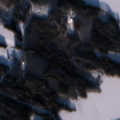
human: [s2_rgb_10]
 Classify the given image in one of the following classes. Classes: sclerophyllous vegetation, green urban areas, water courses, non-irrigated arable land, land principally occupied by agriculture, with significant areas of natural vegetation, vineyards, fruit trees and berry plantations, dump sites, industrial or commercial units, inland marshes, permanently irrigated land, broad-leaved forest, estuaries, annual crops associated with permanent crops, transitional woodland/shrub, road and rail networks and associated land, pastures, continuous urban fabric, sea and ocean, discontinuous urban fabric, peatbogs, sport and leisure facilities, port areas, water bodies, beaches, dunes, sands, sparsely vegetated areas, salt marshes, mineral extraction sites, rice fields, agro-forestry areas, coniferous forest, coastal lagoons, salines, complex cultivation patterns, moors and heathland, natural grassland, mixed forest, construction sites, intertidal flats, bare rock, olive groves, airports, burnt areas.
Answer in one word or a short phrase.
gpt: land principally occupied by agriculture, with significant areas of natural vegetation, broad-leaved forest, coniferous forest, mixed forest, water bodies